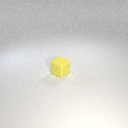
small yellow rubber cube